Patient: sex F, age 36
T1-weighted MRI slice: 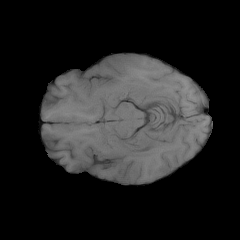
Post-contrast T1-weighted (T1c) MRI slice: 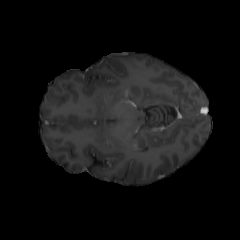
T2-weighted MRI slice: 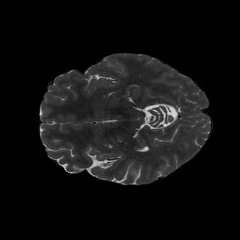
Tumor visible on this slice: no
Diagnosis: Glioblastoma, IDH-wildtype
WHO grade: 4